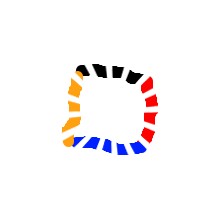
Shape: square